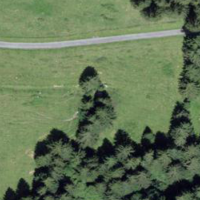
EUNIS habitat code: 23
Species observed at this site:
Campanula barbata
Rosa pendulina